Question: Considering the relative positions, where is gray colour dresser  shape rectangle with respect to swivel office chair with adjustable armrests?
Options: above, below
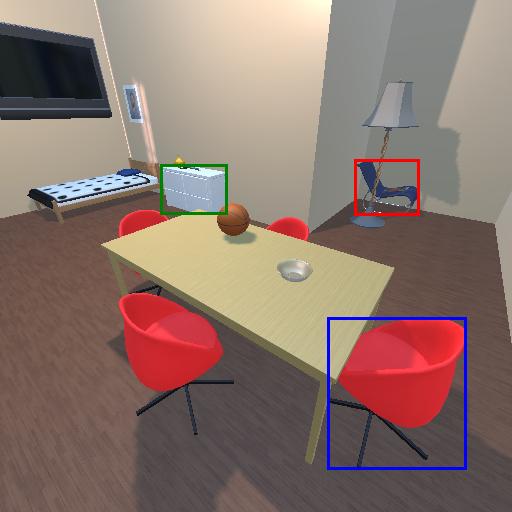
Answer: above